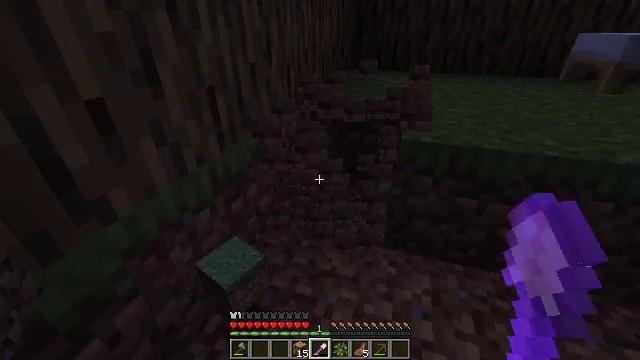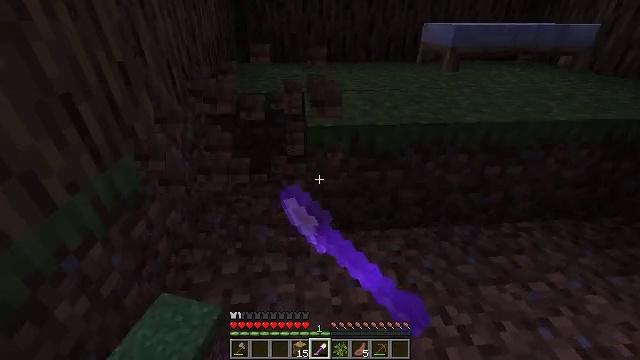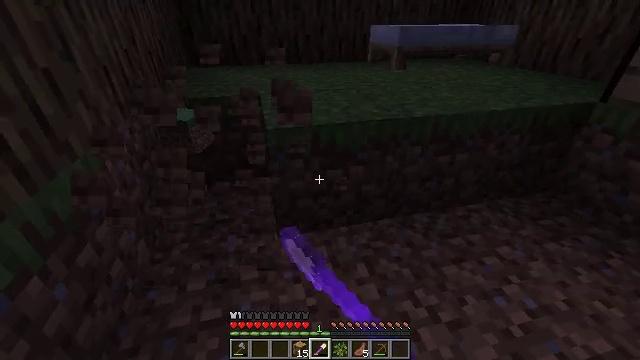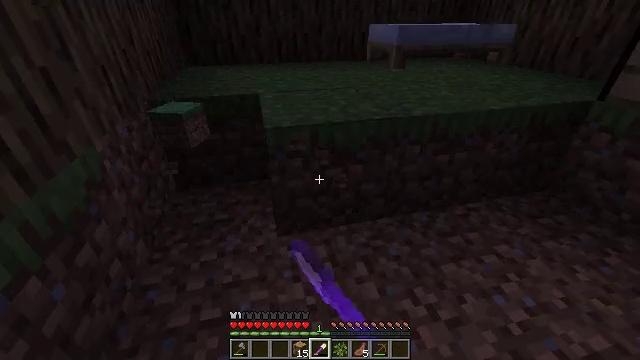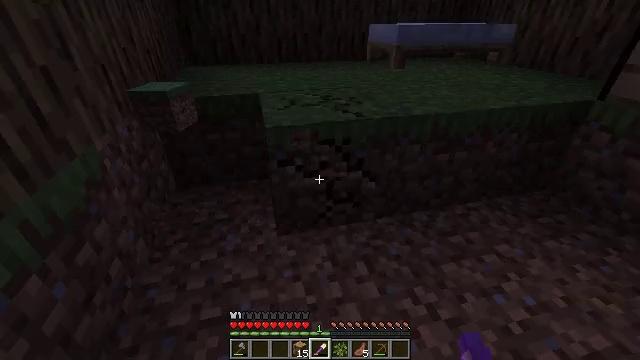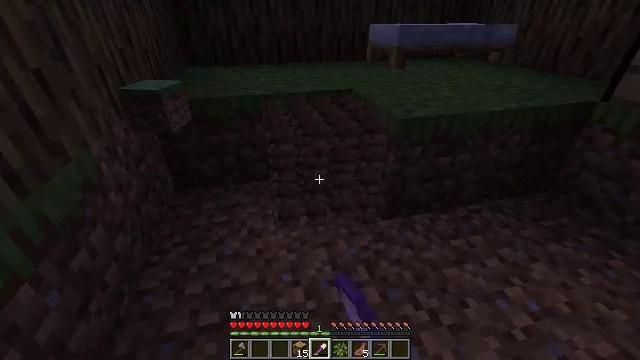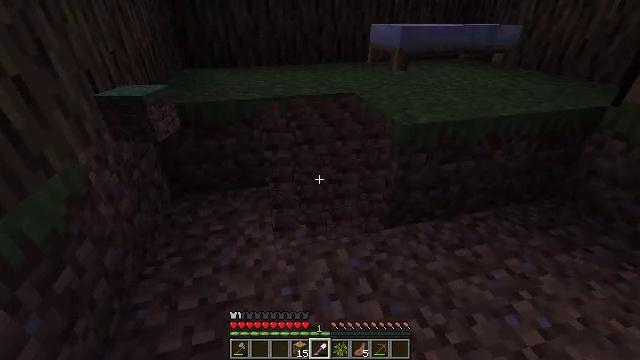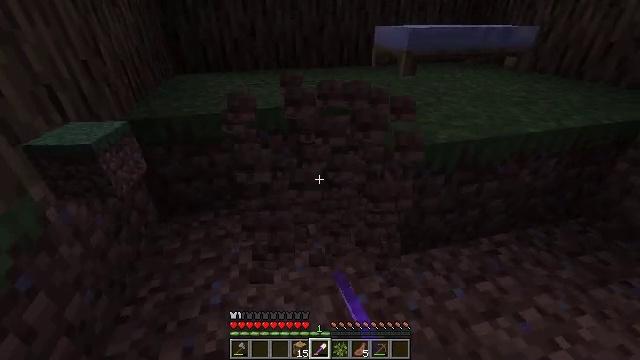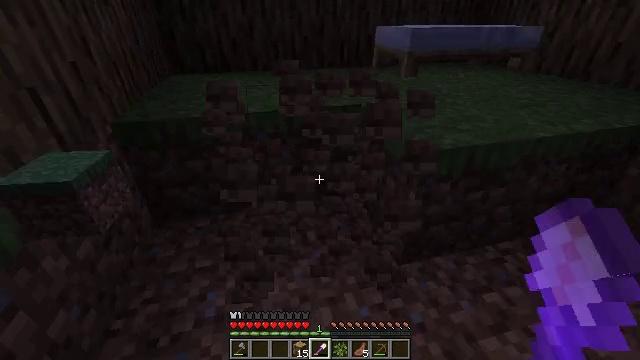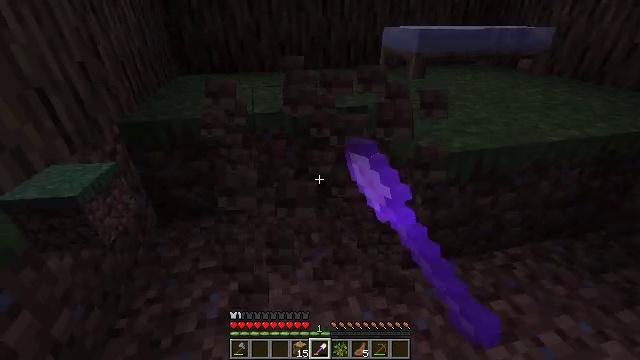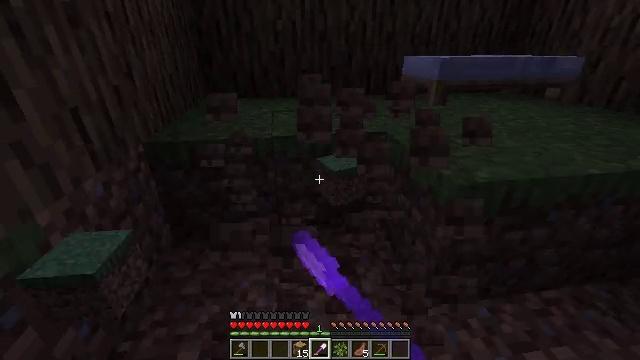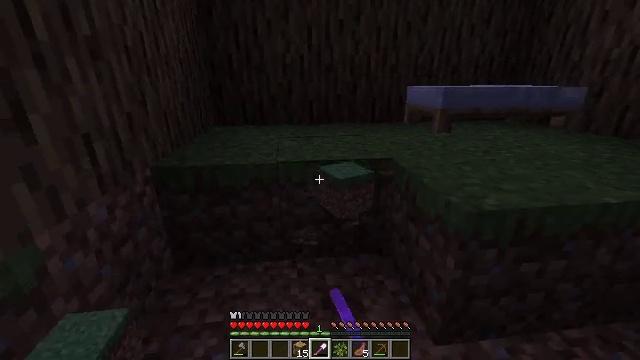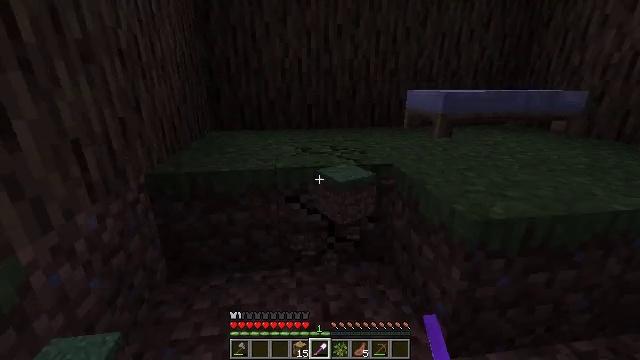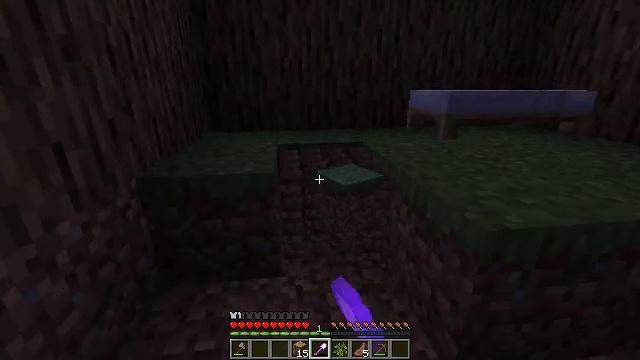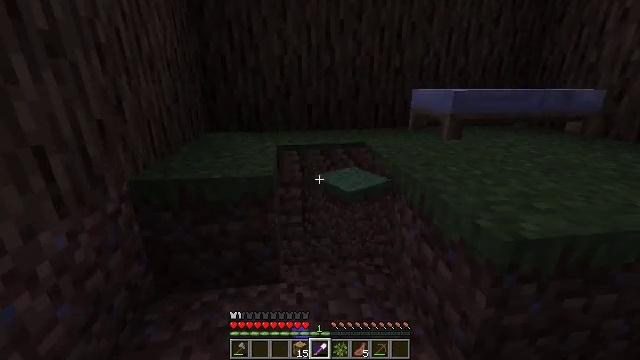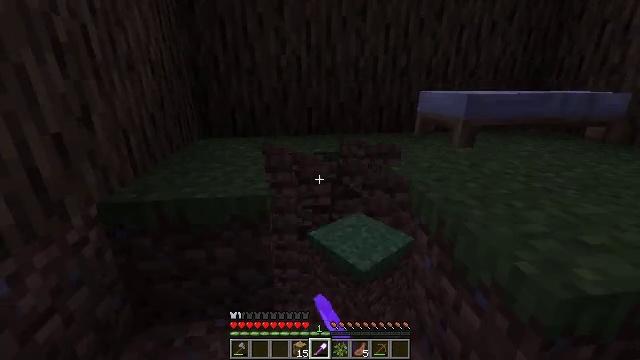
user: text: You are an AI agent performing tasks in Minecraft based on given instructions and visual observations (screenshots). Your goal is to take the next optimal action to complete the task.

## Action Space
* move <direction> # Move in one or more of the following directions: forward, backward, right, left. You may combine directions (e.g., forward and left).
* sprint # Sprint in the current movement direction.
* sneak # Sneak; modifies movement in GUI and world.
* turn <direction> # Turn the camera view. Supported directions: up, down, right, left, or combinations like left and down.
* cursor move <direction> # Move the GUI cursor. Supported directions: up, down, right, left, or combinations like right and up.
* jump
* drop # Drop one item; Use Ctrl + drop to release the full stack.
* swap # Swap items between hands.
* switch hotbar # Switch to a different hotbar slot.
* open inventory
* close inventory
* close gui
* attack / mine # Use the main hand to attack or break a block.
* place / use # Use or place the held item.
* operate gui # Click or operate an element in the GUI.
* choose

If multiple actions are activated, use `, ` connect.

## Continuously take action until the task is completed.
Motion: motion action
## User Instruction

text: Harvest grass block to clear the area.
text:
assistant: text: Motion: turn right and down, attack / mine
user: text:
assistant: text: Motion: turn right, attack / mine
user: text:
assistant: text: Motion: attack / mine
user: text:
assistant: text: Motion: attack / mine
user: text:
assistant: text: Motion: move forward, attack / mine
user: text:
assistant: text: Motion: move forward, attack / mine
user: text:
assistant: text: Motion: move forward, attack / mine
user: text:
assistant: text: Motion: attack / mine
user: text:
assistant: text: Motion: turn left, attack / mine
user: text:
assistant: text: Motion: turn left and up, attack / mine
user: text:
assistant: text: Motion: turn left and up, attack / mine
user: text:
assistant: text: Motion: move forward, attack / mine
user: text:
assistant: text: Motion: move forward, attack / mine
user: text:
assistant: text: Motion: move forward, attack / mine
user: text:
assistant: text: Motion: move forward, attack / mine
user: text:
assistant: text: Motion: attack / mine
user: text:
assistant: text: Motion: attack / mine
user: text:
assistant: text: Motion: attack / mine
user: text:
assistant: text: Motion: move left, turn left and down, attack / mine
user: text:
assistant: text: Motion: move forward and move left, turn left and down, attack / mine
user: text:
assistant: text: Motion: move forward and move left, attack / mine
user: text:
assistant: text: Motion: move forward and move left, attack / mine
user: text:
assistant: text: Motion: turn right and down, attack / mine
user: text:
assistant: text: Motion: turn right and down, attack / mine
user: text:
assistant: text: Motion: attack / mine
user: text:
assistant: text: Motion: move forward and move left, attack / mine
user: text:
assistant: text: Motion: move forward and move left, attack / mine
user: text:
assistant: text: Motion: move forward and move left, attack / mine
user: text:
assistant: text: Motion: move forward and move left, attack / mine
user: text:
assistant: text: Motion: turn right, attack / mine